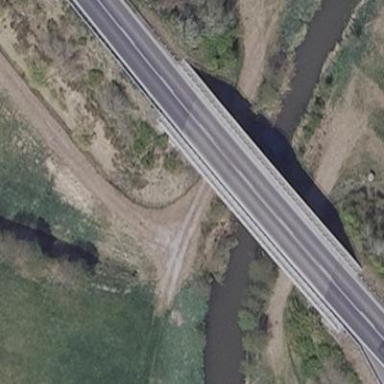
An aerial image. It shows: Man-made bridge.